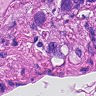
Metastatic tissue present: yes